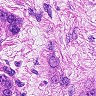
Metastatic tissue present: yes